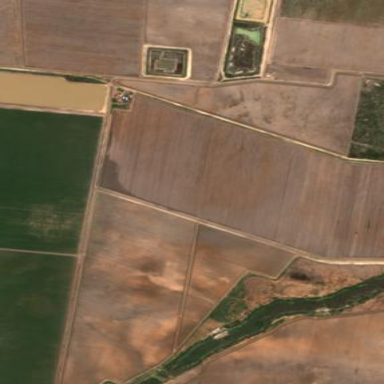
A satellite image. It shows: Farmland with irrigation.